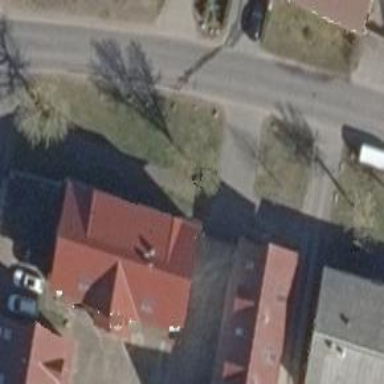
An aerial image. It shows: Residential building with gabled roof made of red roof tiles. The building is colored white.